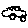
Label: car